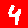
Digit: 4